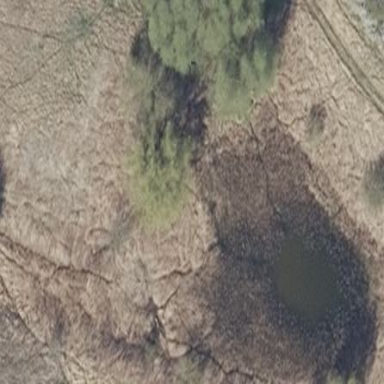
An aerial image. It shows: Wetland area.